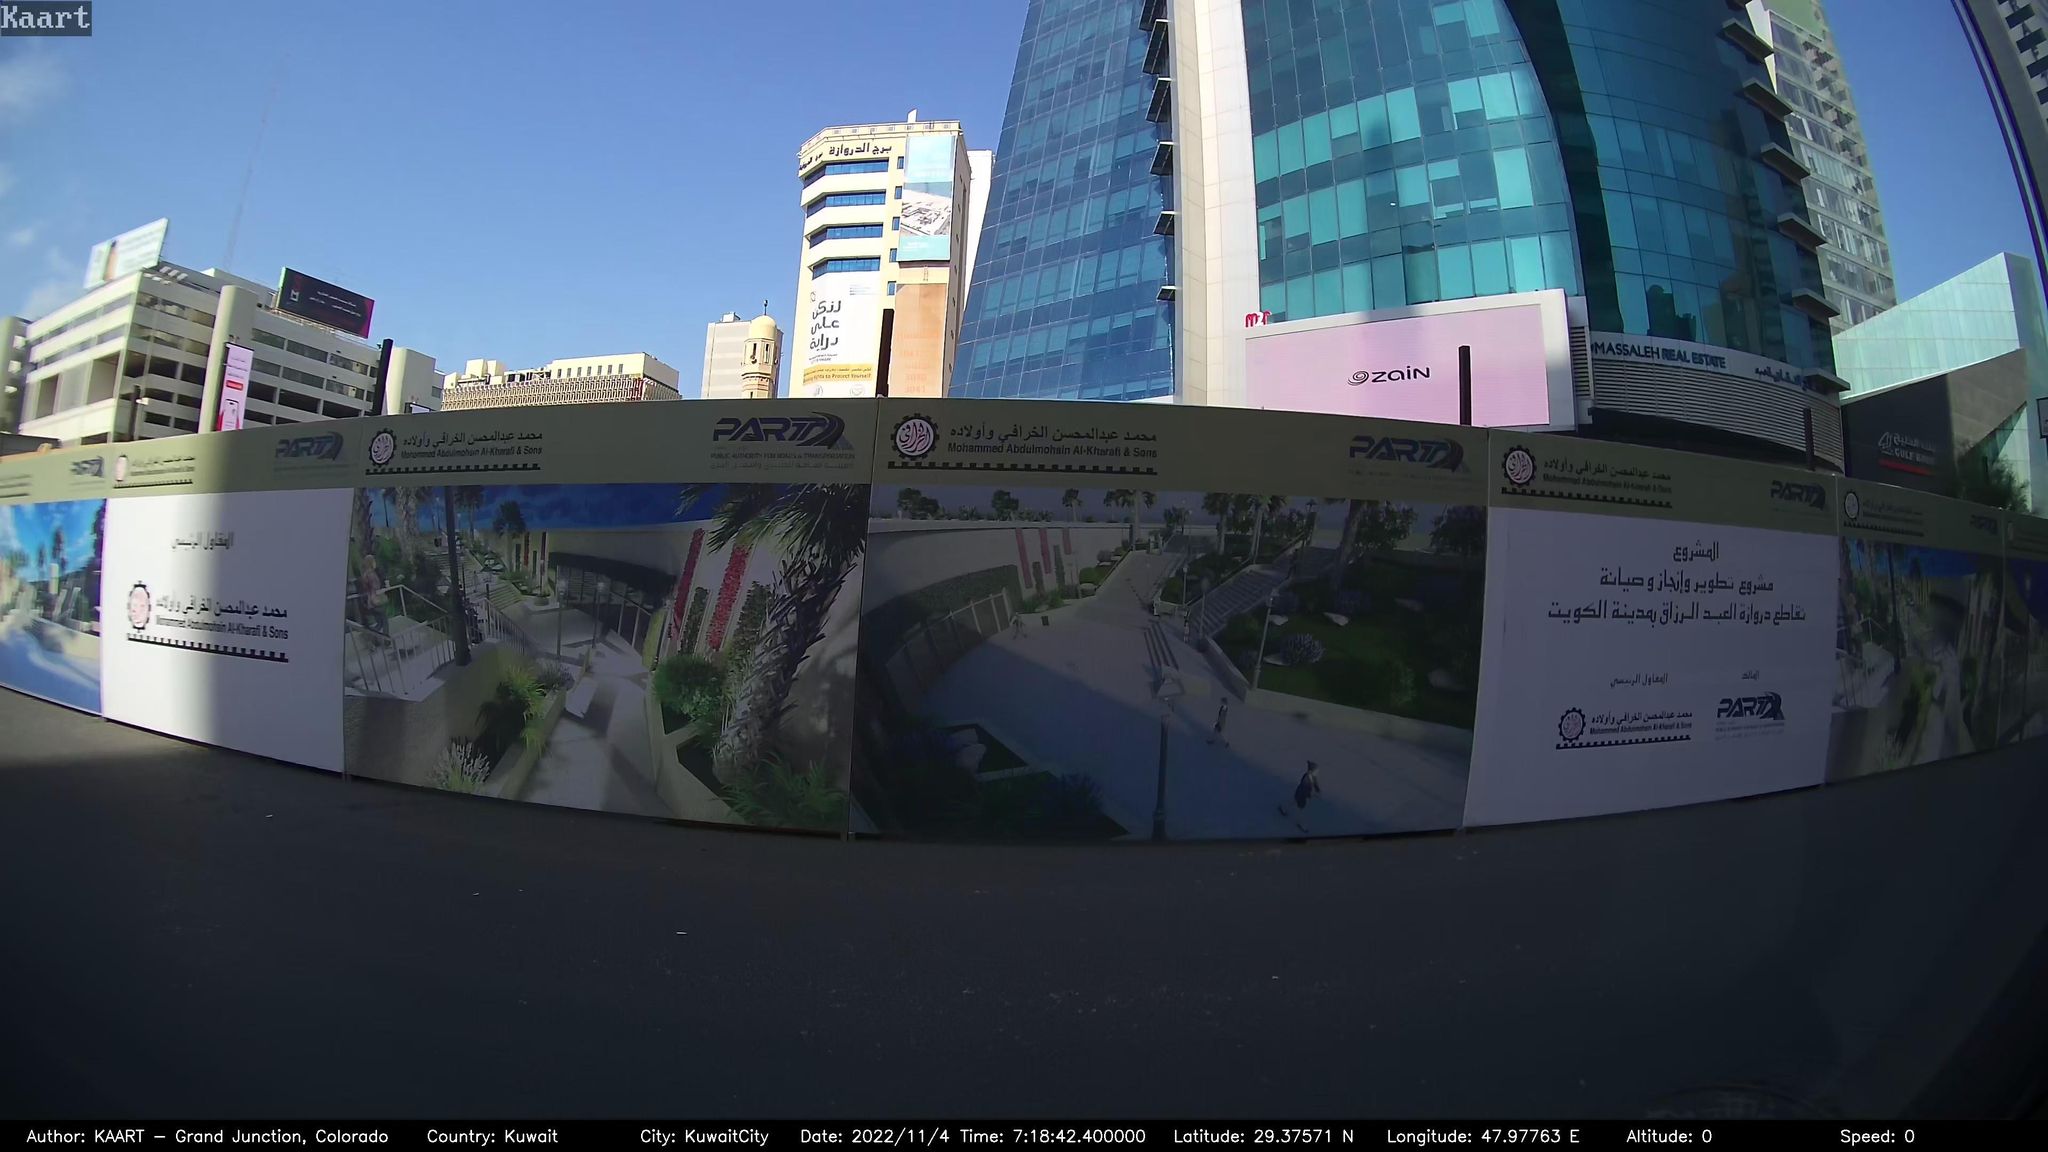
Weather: clear
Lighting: day
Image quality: good
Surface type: driving surface
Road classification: primary, primary_link
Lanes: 2
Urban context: urban centre
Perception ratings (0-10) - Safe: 0.88, Lively: 6.19, Beautiful: 2.27, Boring: 6.66, Depressing: 5.63, Wealthy: 7.97